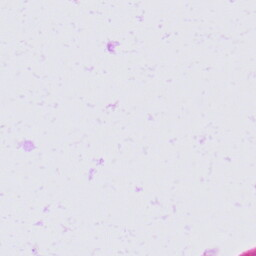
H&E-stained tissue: Skin